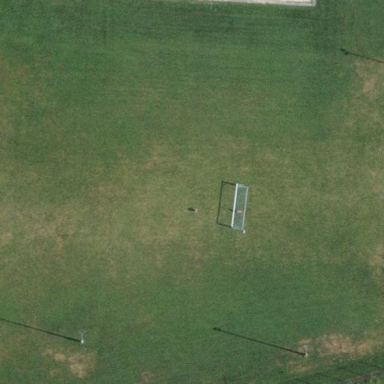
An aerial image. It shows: Soccer pitch for outdoor sports and leisure activities.